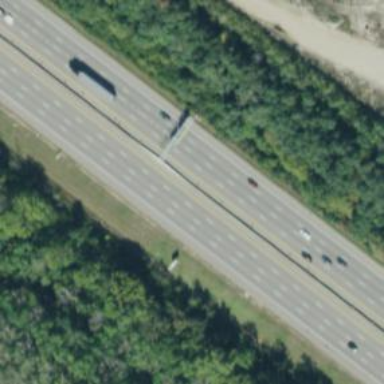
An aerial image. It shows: Motorway with embankment.